Question: I am trying to make a help screen that pulls up an html file using an android webview that shows a list of icons and gives a description for each. I would like to put an tag between each icon/description row.
My code looks like this:
'''
<div>
<img src=[link] align="left"/>
<p> [Description] </p>
</div>
<hr>
'''
The problem is that if the image is taller than the description, the hr block runs into the image and stops, instead of being below the tallest element, and spanning the entire width. Is there a way to tell the hr block to come below the bottom of the lowest element in the div?
Thanks in advance

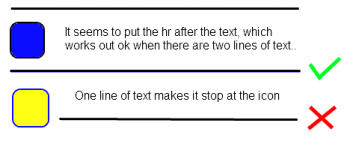
Answer: Try this in your CSS;
'''
hr { clear: both; }
'''
If there is no CSS then I'm lost. If the div isn't being floated, or none of the other elements are floated, I don't see how your problem could occur.
Try adding the following CSS;
'''
<hr style="float:left;width:100%;clear:both">
'''